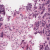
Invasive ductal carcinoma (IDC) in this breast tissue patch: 1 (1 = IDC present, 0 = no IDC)